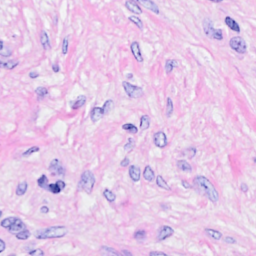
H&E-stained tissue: Breast